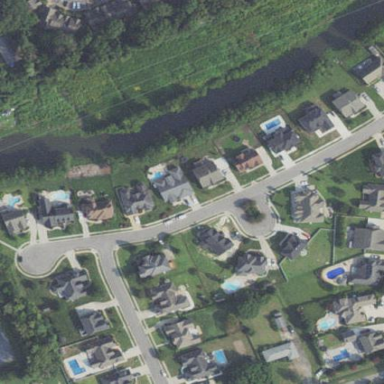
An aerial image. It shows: Residential area within neighborhood.